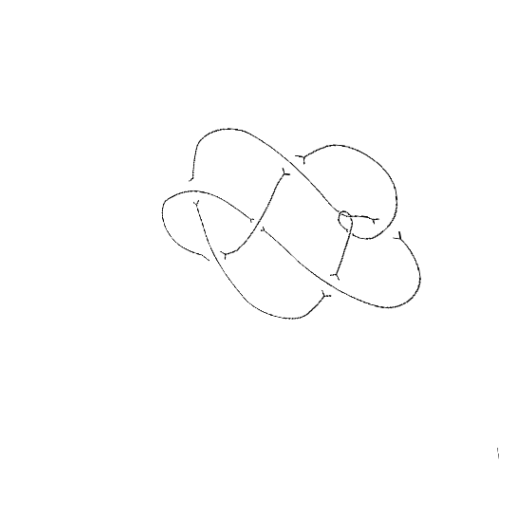
Crossing number: 9